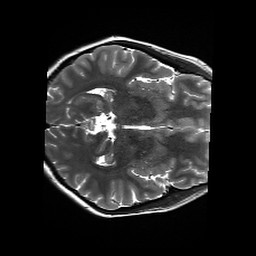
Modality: T2w
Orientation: axial
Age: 22
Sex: female